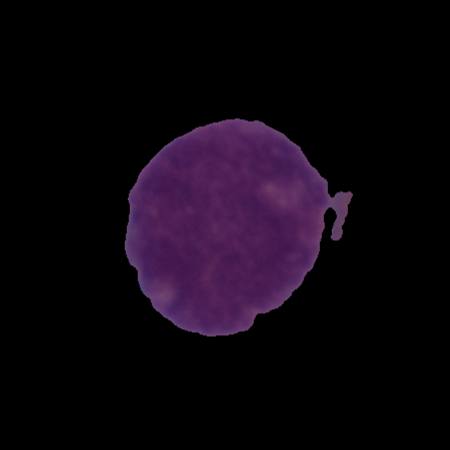
Label: cancer